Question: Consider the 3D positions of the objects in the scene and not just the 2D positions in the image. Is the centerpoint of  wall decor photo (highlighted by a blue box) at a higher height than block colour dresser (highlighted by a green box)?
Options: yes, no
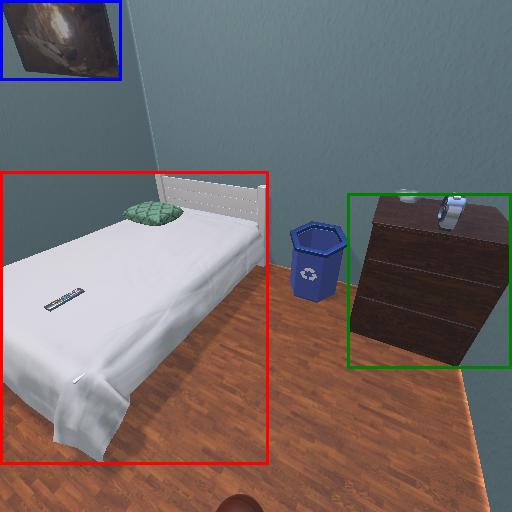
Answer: yes